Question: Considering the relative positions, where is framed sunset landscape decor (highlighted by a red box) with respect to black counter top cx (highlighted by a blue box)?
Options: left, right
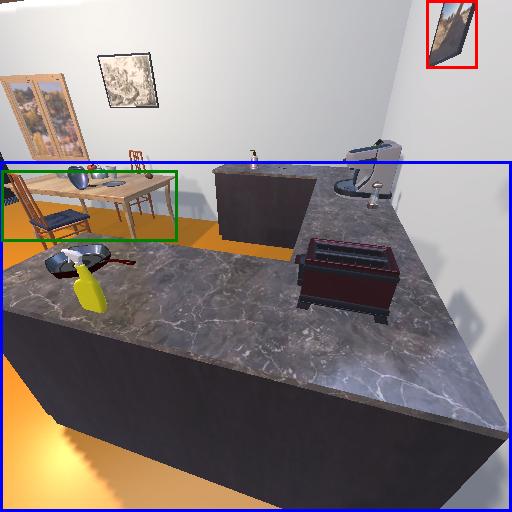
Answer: left